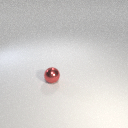
small red metal sphere